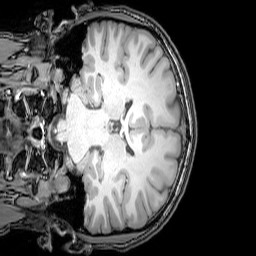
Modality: T1w
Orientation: coronal
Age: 21
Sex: male
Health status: healthy
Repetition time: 0.081 s
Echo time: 0.037 s